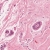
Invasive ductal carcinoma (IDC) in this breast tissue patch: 0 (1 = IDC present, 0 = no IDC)